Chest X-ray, AP view. Patient: 54 years old, sex M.
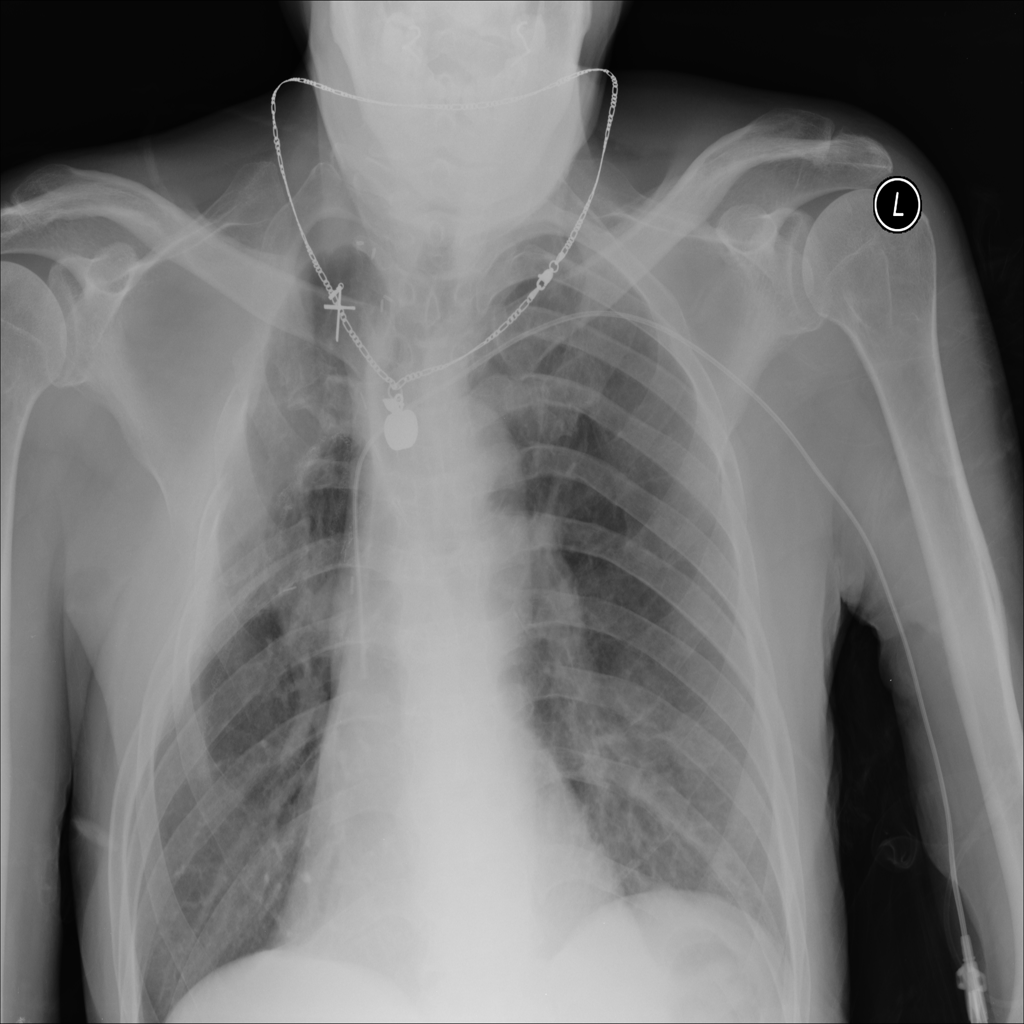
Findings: No Finding